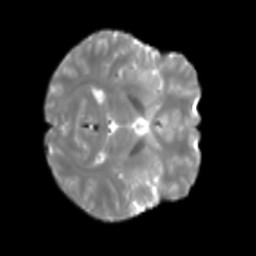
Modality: T2w
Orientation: axial
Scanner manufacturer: siemens
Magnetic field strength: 3 T
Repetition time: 4 s
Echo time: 0.0594 s